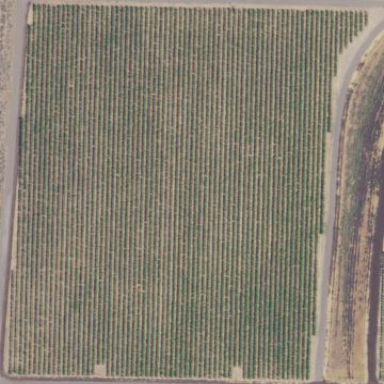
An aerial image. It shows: Vineyard with grape crops.